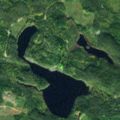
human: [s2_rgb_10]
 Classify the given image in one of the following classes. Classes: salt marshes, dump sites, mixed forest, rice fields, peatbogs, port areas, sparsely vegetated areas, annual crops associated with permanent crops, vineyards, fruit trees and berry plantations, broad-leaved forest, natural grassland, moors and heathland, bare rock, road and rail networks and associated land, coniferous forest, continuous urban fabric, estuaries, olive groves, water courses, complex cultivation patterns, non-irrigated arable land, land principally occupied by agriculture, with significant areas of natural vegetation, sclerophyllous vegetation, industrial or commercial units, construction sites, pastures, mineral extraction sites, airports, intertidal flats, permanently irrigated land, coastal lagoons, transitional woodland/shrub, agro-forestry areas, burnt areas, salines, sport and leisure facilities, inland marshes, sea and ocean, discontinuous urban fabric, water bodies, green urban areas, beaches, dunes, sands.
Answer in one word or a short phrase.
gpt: coniferous forest, mixed forest, water bodies